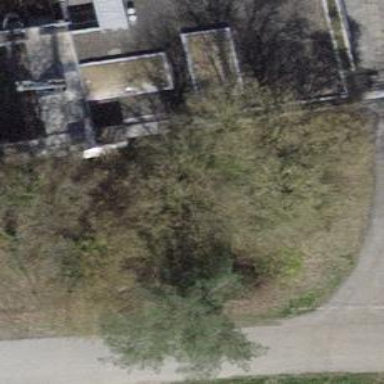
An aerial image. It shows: Building with hydro power generator.